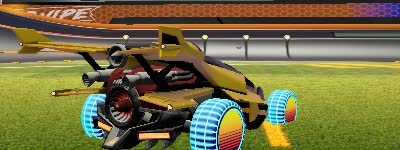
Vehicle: aftershock